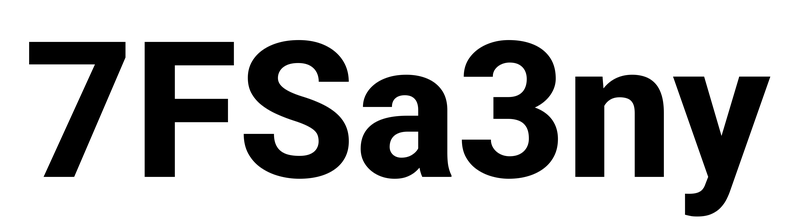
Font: Roboto_ExtraBold